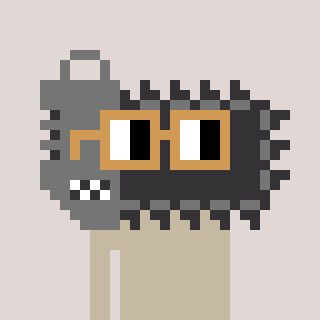
a pixel art character with square brown glasses, a chainsaw-shaped head and a grayscale-colored body on a warm background